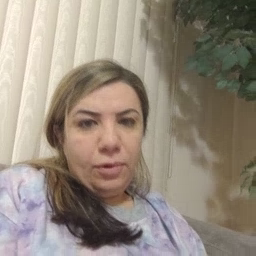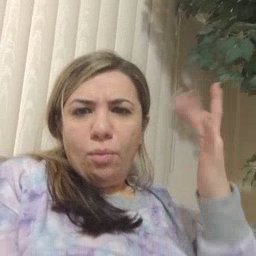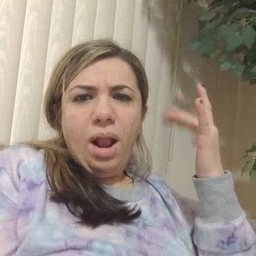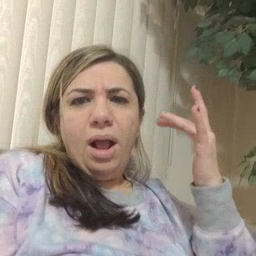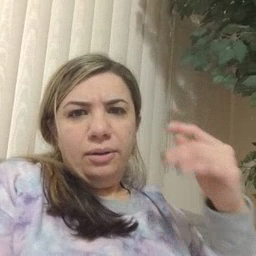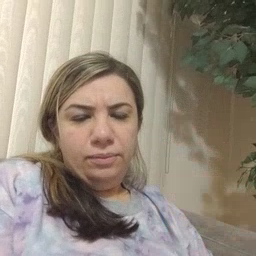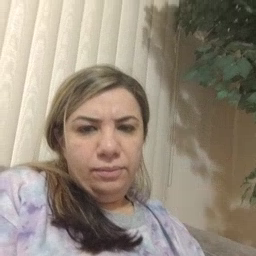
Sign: why